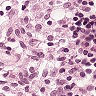
Metastatic tissue present: no